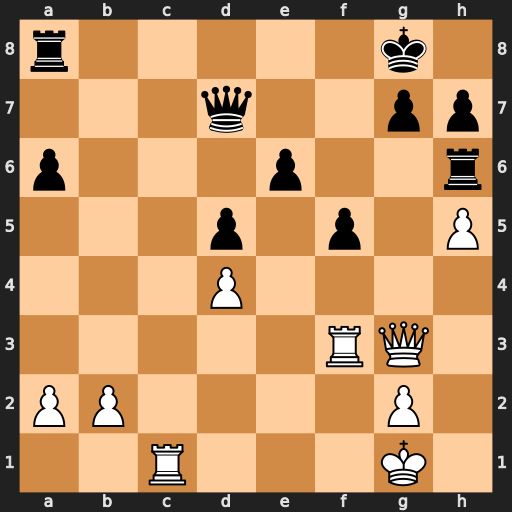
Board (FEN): r5k1/3q2pp/p3p2r/3p1p1P/3P4/5RQ1/PP4P1/2R3K1
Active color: w
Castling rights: -
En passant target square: -
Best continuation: Rc7 Qxc7 Qxc7